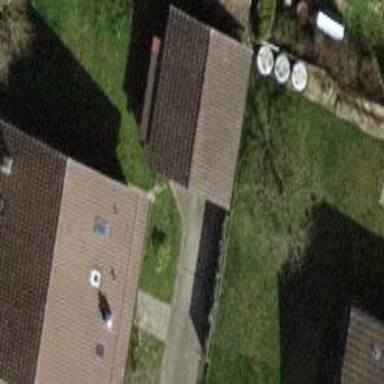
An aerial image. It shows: Garage building.